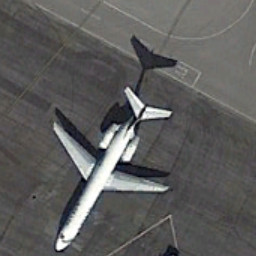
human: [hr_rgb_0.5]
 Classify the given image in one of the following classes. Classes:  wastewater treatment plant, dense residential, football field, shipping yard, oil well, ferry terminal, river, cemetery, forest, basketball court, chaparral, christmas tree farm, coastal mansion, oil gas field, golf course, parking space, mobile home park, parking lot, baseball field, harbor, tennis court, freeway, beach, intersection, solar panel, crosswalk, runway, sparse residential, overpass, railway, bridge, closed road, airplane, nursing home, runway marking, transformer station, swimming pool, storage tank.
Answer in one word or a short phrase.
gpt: airplane